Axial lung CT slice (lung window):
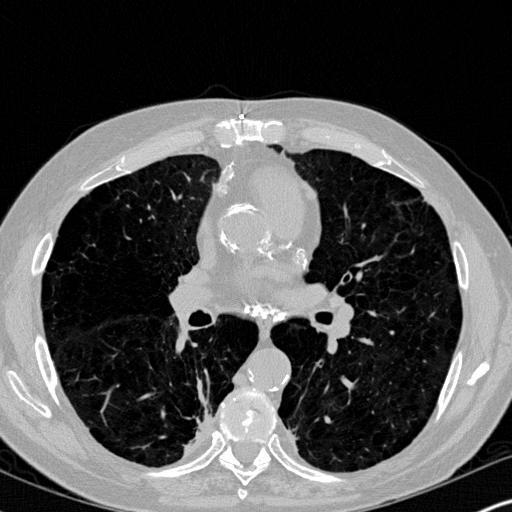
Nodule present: no